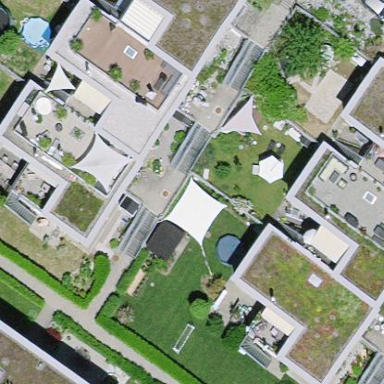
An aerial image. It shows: Residential building.